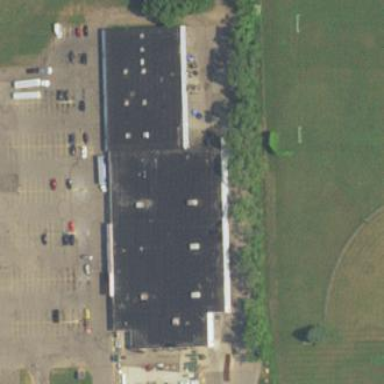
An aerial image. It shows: Retail building.